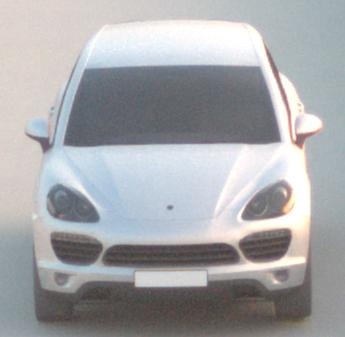
Make: Porsche
Model: Cayenne
Detailed model: Cayenne (958)
Model produced from: 2010/05
Model produced until: 2014/07
Doors: 5
Color: white
Road condition: dry road
Daytime: sunrise or sunset
Contrast: medium contrast